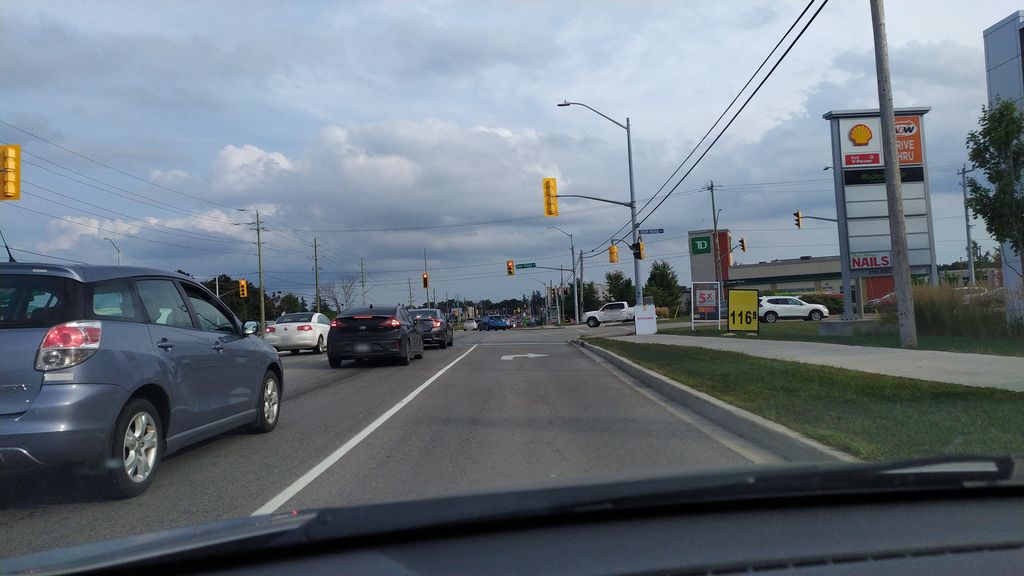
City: kitchener-waterloo